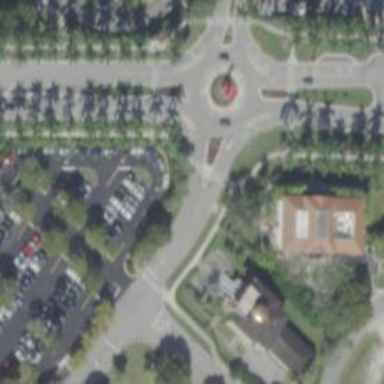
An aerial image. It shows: Unclassified road that forms roundabout at the junction.